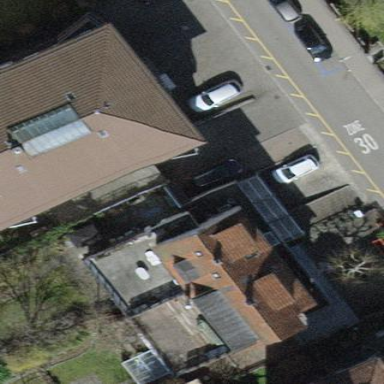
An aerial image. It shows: Apartment building with tile roof.